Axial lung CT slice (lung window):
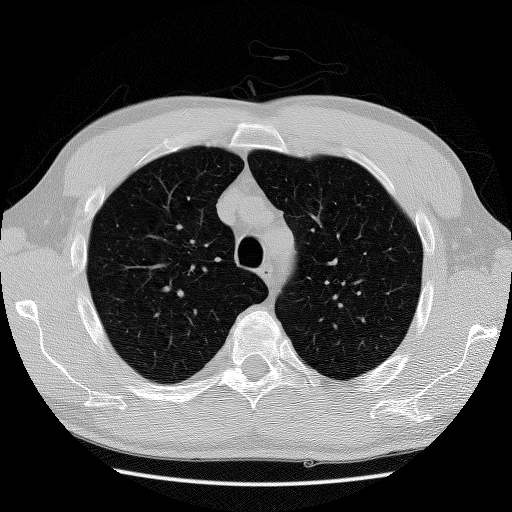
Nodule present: no